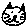
Label: cat